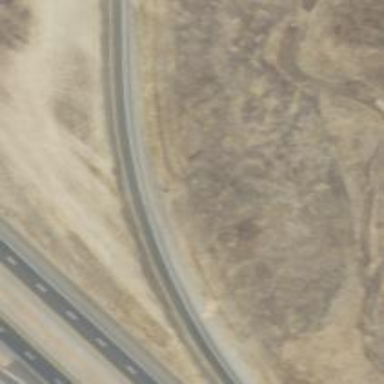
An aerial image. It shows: Trunk link road with asphalt surface.